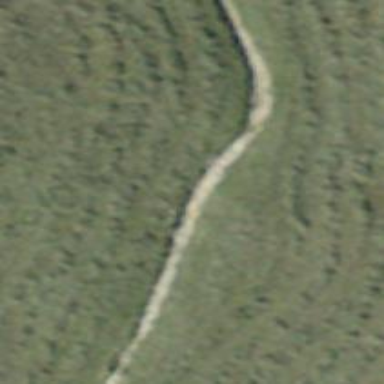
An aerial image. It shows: Ditch in the surroundings.